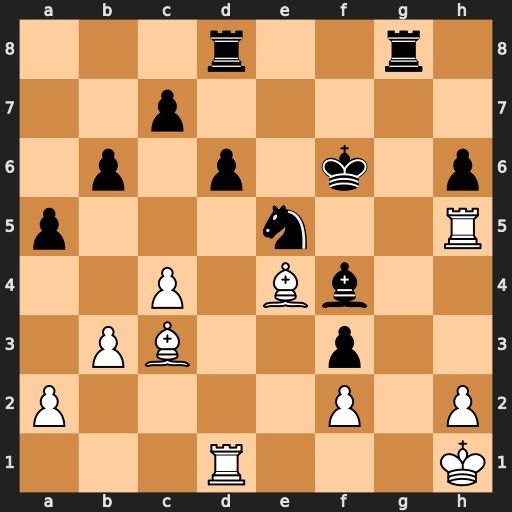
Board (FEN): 3r2r1/2p5/1p1p1k1p/p3n2R/2P1Bb2/1PB2p2/P4P1P/3R3K
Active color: w
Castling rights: -
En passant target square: -
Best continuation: Rf5+ Ke7 Rxf4